Question: i have just moved server to Amazon EC2.
Node.JS was working fine before but since moved, it gives me an event error which im not really sure whats going on.
i run command to see if the ports number are opened.
the ports number are opened (8080 and 8181).
its giving an error on line which the following:
'''
https.listen(port, function(){
console.log('HTTPS Server listening at port: ' + port);
});
'''

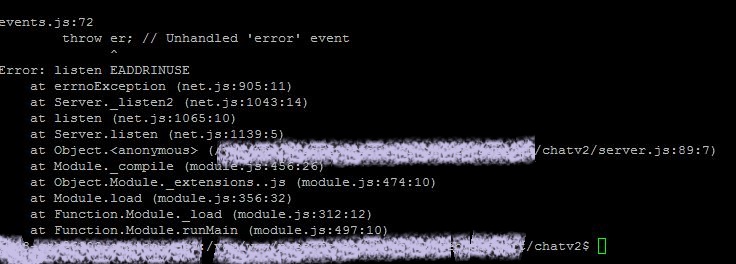
Answer: 'EADDRINUSE' means "error - address in use". You need to stop the service already listening on that address (read: IP and port combination). You can discover the pid and name of that service with 'lsof':
'''
sudo lsof -Pan -i tcp | grep -E '(8080|8181)'
'''
i.e. on my local machine:
'''
$ sudo lsof -Pan -i tcp | grep -E '(51235)'
java 12413 andy 669u IPv4 <PHONE> 0t0 TCP *:51235 (LISTEN)
'''
The pid (process ID) is the second number - in this case, '12413'. This can be used to terminate the process.
Use 'kill 12413' to terminate that process. Another 'lsof' shows there's nothing listening on that port, as it's been killed:
'''
$ sudo lsof -Pan -i tcp | grep -E '(51235)'
<nothing here>
$
'''
It may be that you've already got another service running (HTTP proxies tend to listen on 8080), or possibly another version of your same app. You may have to decide whether to use different ports or move the current service if there's a proxy running there.